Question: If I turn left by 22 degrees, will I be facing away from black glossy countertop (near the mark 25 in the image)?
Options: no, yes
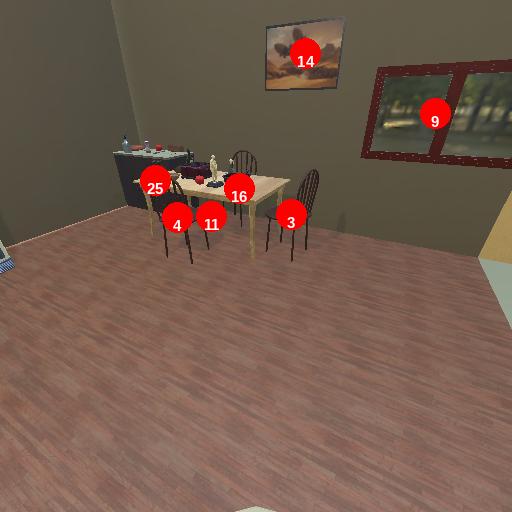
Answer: no